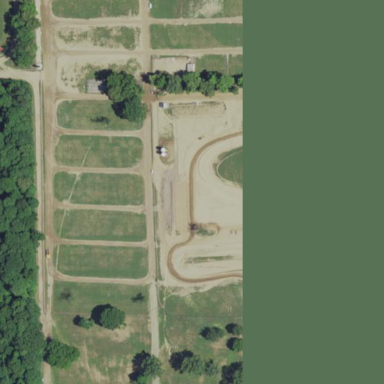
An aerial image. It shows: Dirt raceway for motocross sports.